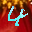
Label: 4